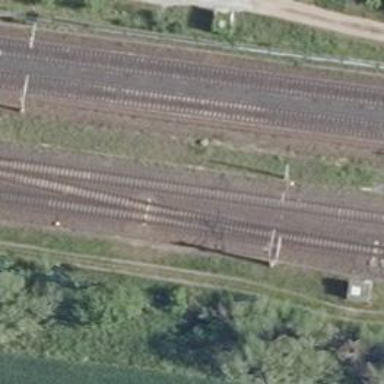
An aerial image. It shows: Railway track with contact line for electrification.